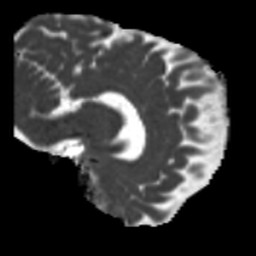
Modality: MD
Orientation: sagittal
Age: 42
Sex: male
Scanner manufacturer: siemens
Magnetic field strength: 3 T
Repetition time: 5.25 s
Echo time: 0.08 s